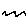
Label: zigzag